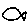
Label: fish